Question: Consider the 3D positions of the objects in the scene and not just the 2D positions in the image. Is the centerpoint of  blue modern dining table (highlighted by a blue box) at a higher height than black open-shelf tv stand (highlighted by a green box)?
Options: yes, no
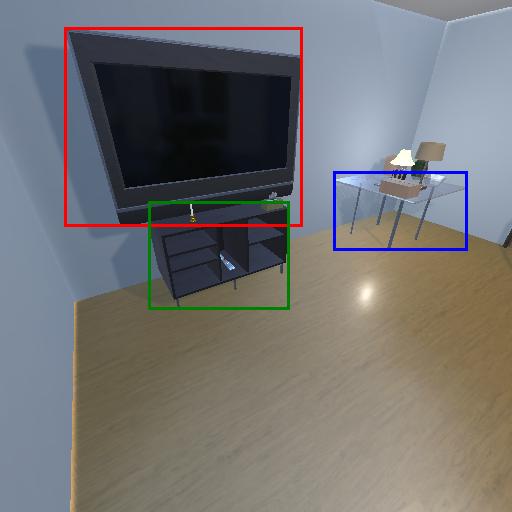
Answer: yes